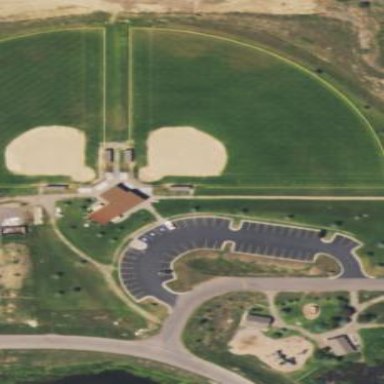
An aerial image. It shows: Baseball pitch for leisure and sports activities.